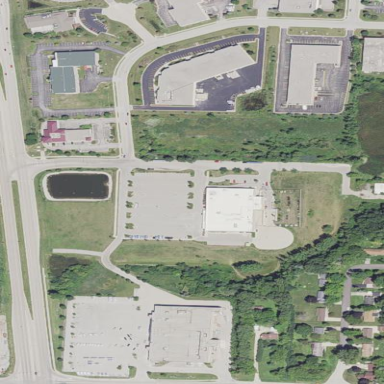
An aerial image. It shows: Retail area.